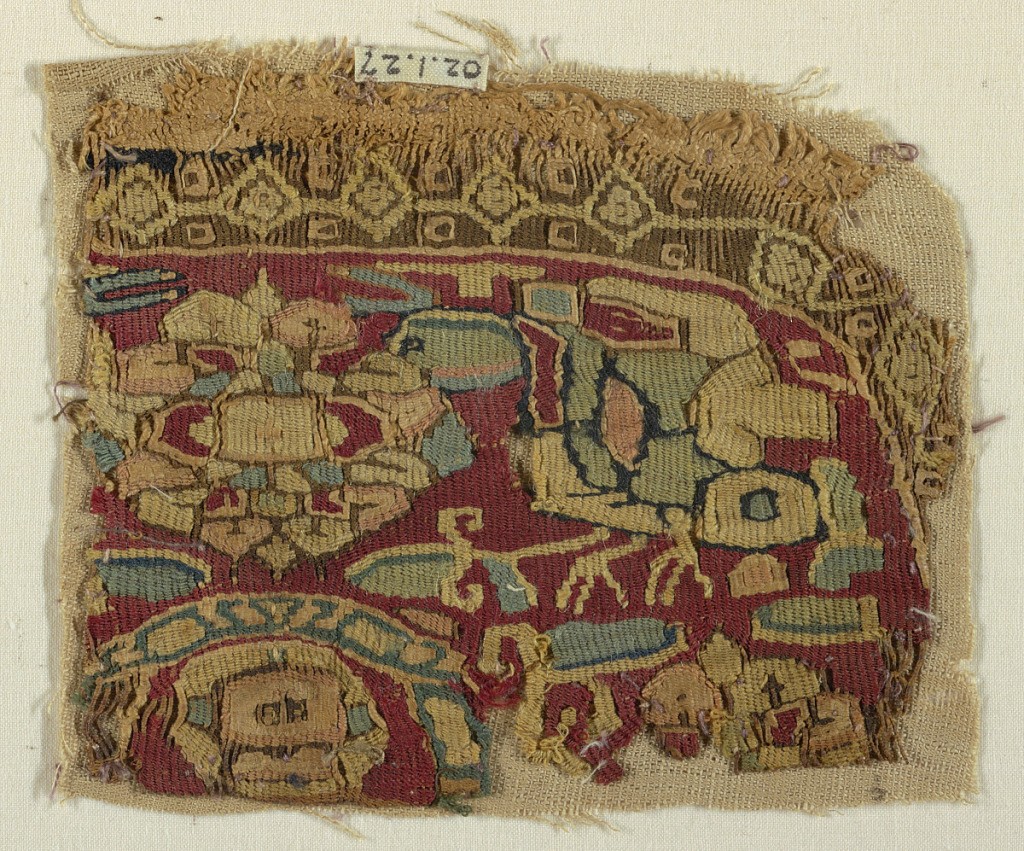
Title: Garment medallion
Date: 5th–6th century
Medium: Warp; S-spun two ply Z-twist linen. Wefts; S-spun linen, S-spun wool Technique: slit tapestry with sulpplementary weft wrapping.
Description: Part of a head and perhaps an animal.